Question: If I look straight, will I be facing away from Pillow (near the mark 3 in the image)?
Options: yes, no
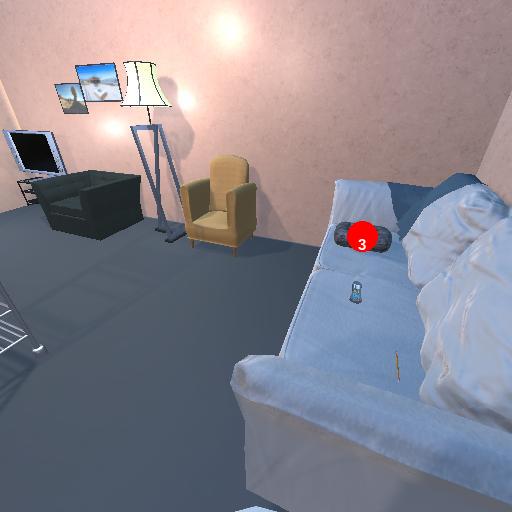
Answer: yes